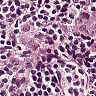
Metastatic tissue present: yes